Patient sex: F
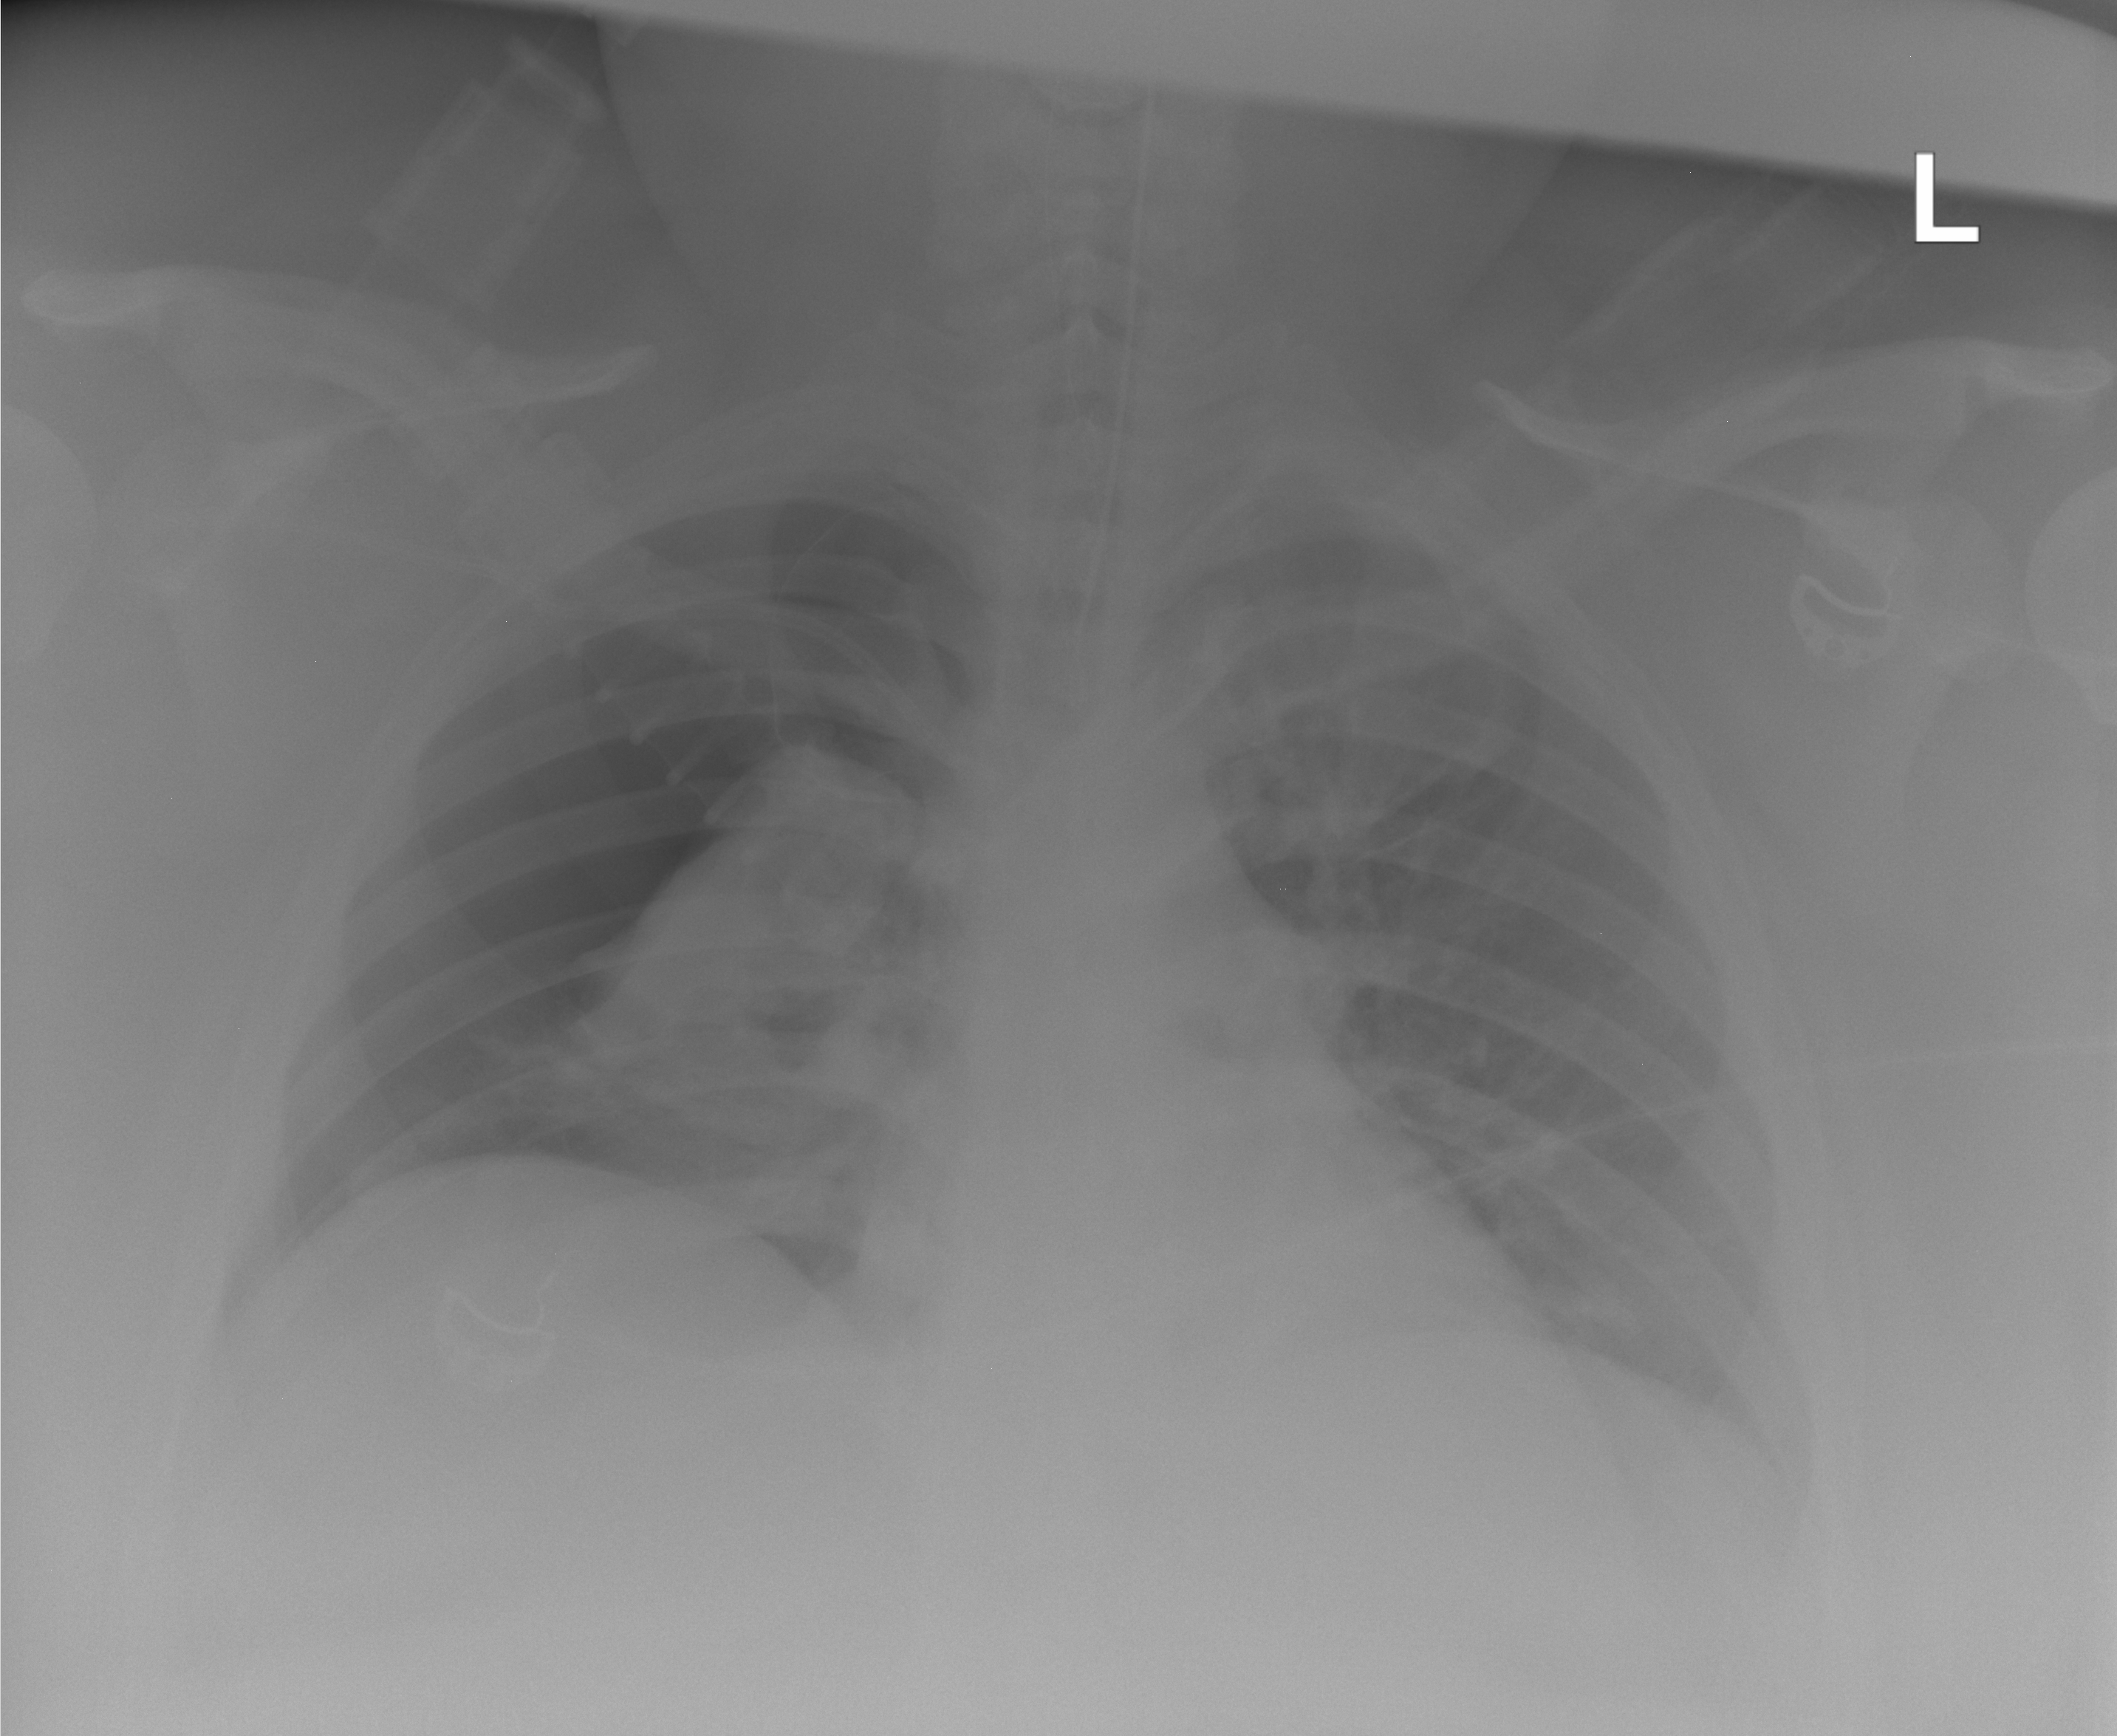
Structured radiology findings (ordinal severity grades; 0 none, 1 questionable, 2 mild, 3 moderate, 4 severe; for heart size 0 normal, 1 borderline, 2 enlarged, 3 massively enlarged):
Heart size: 0
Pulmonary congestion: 2
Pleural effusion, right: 0
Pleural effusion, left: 0
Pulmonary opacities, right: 0
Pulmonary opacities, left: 1
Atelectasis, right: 3
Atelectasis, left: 0